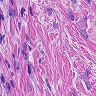
Metastatic tissue present: yes